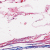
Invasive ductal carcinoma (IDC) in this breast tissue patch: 0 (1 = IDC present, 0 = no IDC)